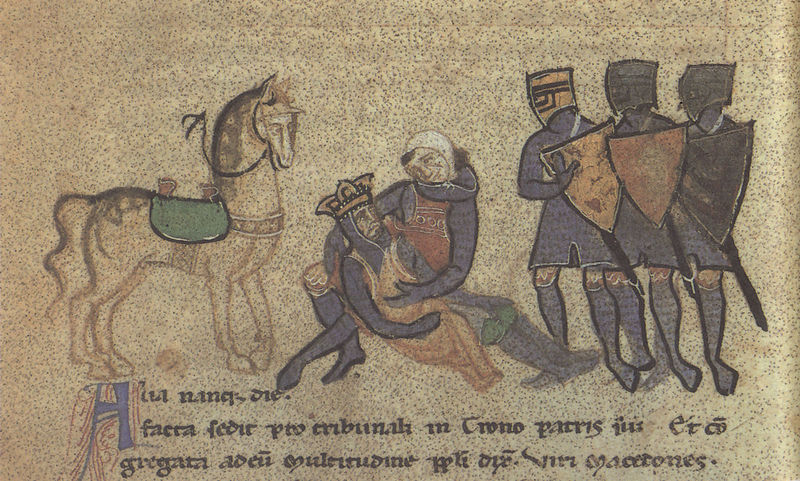
Titel: Alexanderroman
Institution: Leipzig, Stadtbibliothek
Schlagwörter: umhang, grün, grau, schwarz, rot, haube, alt, halten, tod, tot, drei, krone, pferd, sattel, zaumzeug, zügel, schrift, liegen, lila, violett, könig, einfach, detail, strümpfe, schild, buch, illustration, schilder, schwert, schwerter, text, soldat, initiale, helm, ritter, rüstung, helme, sterben, mittelalter, sturz, verwundete, miniatur, handschrift, rettung, gebetbuch, latein, schilde, verwundung, buchmalerei, alexander, kettenhemd, artus, scherter, roman, alexanderroman